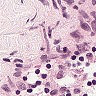
Metastatic tissue present: no